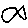
Label: fish